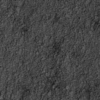
Label: not_dusty